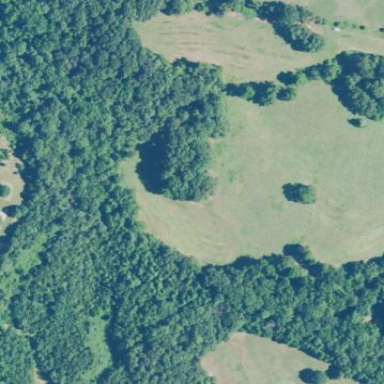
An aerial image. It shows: Mixed woodland area with variety of leaf types and cycles. It is mixed forest land.